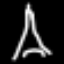
Label: The Eiffel Tower